Field crop: tomato
Growth stage: 2
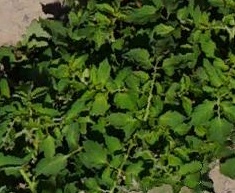
Species: tomato